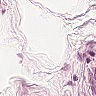
Metastatic tissue present: no